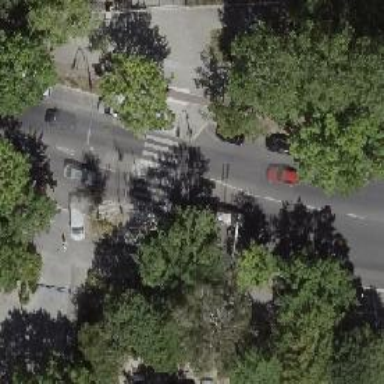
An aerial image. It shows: Tertiary road with asphalt surface. There is separate cycle track and sidewalks on both sides.